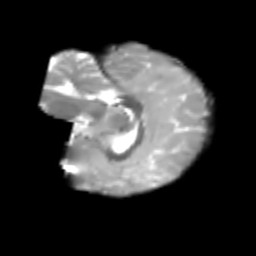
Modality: T2w
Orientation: sagittal
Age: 6
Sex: female
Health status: healthy